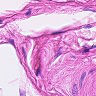
Metastatic tissue present: no